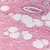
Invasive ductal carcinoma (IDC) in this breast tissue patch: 0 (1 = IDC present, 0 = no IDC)